Question: a bit of a git newcomer and I wanted to make sure I didn't do any big damage to my git repository. Basically, I used 'git reset --hard HEAD' to revert back to my previous commit as I messed some things up. I then realized I didn't want to lose everything I had done, so I did a 'git reset HEAD@{1}'. Which didn't seem to do anything helpful. Then I tried a 'git reset --hard ORIG_HEAD'.
So I figured, whatever, I'll do the little bit of work over. After I did, I went to push it, and I kept getting this error:
> Updates were rejected because the tip of your current branch is behind
I tried 'git pull origin' and it kept not allowing it for a bunch of reasons I can't totally remember.
In the end, I just ended up doing a 'git push -f' and it seemed to work fine and my project is working well again.
Here's my 'git reflog' output if it helps:

I'm just curious if I somehow really messed up either my BitBucket repository that I pushed to or my local one in terms of being able to revert back again. Is there any way to check if my git repo is still functioning properly?
EDIT: BitBucket also says I "stripped" a commit...
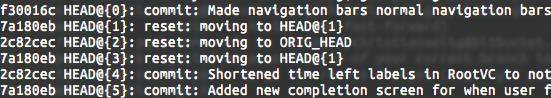
Answer: # It's going to be ok
Relax.
To ease your concerns, clone another copy in a different directory. Then check things out and bring in the new code you want to push. It will all work out.
# Ack! A commit is dangling!
Based on your text I think you might have re-written master's commit history/tree, as a result of 'git reset HEAD@{1}' followed by 'git reset --hard ORIG_HEAD'. Running through exactly what you said, I too "lost" one commit.
This was likely the error message you saw.
'''
20:19:44 (master) ~/code/wat/so_test$ git push
To git@github.com:rgbkrk/so_test.git
! [rejected] master -> master (non-fast-forward)
error: failed to push some refs to 'git@github.com:rgbkrk/so_test.git'
hint: Updates were rejected because the tip of your current branch is behind
hint: its remote counterpart. Integrate the remote changes (e.g.
hint: 'git pull ...') before pushing again.
hint: See the 'Note about fast-forwards' in 'git push --help' for details.
'''
Forcing the git push caused the master branch to take your new path.
Remember how I said to relax? Well, that commit hasn't disappeared. Provided you have the original repo you were working in, it should still be in the 'git reflog', but not in 'git log'. It's just out there dangling.
'''
2b47149 HEAD@{2}: commit: The bad commit
01346b9 HEAD@{3}: reset: moving to ORIG_HEAD
42af608 HEAD@{4}: reset: moving to HEAD@{3}
01346b9 HEAD@{5}: reset: moving to HEAD@{1}
2f2d2ce HEAD@{6}: commit: More junk text
01346b9 HEAD@{7}: commit: Text
42af608 HEAD@{8}: clone: from git@github.com:rgbkrk/so_test.git
'''
If you truly need that commit back you can do a diff on that commit and the HEAD of your current master. 'git diff 2f2d2ce..HEAD' in the case of the repo I created for this question. You can always merge it into master too.
An easy way to find the "unreachable" commits is to use 'git fsck', making sure to enable '--no-reflogs'.
'''
20:48:02 (master) ~/code/wat/so_test$ git fsck --unreachable --no-reflogs
Checking object directories: 100% (256/256), done.
Checking objects: 100% (5/5), done.
unreachable tree 0ca2f12b74de7a33f6dc62374a85d982a96531ce
unreachable commit 2f2d2ce1b6591f0e7a5f67af81a125231ee2e9a1
unreachable blob bcb7bae71bbdfb79ba31ee41e4aa3a11b1ad2f7f
'''
For more on restoring lost commits, check out <URL>.
# Notes for the Future
Couple things to point out: 'git reset --hard' can be dangerous since it throws away all your uncommitted changes. If you have some work you want to keep, but don't want it in this commit, use <URL>.